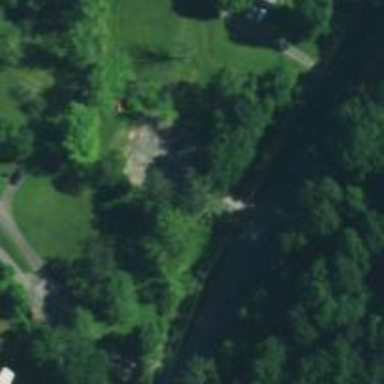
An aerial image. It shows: Culvert tunnel passing through brook.